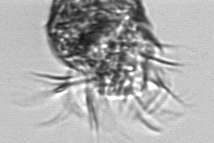
Label: Strombidium_morphotype1